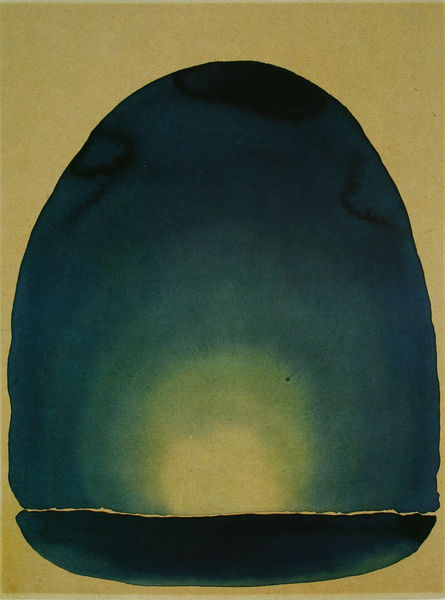
Titel: Light coming on the plains III
Künstler: Georgia O'Keeffe
Standort: Fort Worth (Texas)
Institution: Amon Carter Museum
Schlagwörter: blau, dunkel, himmel, meer, wasser, weiß, wolken, aquarell, gelb, grün, abend, braun, grau, hell, licht, nacht, schwarz, zeichnung, wolke, dämmerung, horizont, horizontlinie, morgen, sonnenaufgang, sonne, kreis, rund, düster, bogen, modern, sonnenuntergang, dunkelblau, besch, ozean, linie, strahl, verschwommen, postkarte, ungenau, horizontale, aquarel